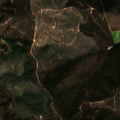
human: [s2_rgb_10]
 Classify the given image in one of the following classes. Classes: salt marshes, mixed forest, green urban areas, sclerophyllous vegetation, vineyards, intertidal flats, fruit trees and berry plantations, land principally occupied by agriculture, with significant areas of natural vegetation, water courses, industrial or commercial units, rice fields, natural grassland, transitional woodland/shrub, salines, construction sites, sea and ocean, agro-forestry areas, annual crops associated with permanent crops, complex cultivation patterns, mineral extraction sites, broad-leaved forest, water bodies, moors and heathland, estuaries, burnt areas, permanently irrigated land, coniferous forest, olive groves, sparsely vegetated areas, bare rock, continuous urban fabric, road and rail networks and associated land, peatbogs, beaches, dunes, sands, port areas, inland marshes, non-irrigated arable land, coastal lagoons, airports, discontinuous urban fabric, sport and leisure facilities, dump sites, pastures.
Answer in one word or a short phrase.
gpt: broad-leaved forest, transitional woodland/shrub